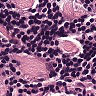
Metastatic tissue present: no